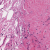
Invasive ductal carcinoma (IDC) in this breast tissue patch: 0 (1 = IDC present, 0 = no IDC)